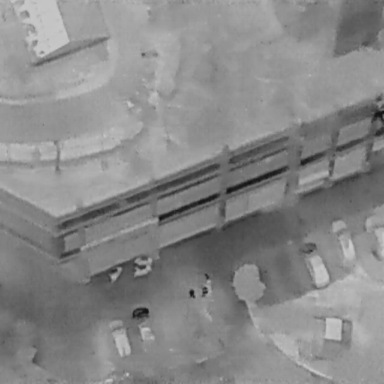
There are 11 objects shown in the infrared image, including five Cars, three People, and three Bicycles.